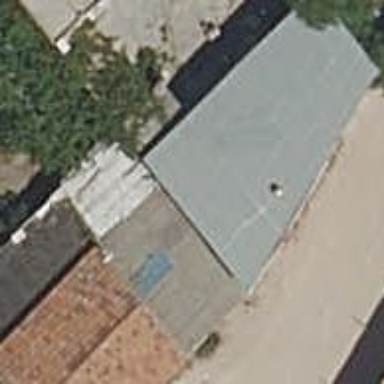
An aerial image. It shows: Detached building.